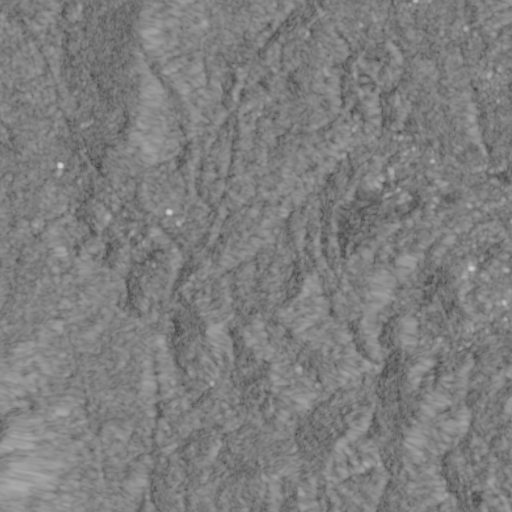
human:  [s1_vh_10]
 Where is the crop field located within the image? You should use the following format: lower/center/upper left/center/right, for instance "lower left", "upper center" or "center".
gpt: The crop field is located in the center right of the image.
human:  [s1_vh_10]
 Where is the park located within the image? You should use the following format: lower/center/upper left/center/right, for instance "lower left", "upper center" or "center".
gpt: The park is located in the center right of the image.
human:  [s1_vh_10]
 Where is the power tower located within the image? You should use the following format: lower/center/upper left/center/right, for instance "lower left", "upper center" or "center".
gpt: The power tower is located in the lower right of the image.
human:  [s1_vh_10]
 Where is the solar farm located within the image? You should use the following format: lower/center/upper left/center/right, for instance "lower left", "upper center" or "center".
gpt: The solar farm is located in the lower left of the image.
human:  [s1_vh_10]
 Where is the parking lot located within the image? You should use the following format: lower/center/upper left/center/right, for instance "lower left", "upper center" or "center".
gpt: There is no parking lot in the image.

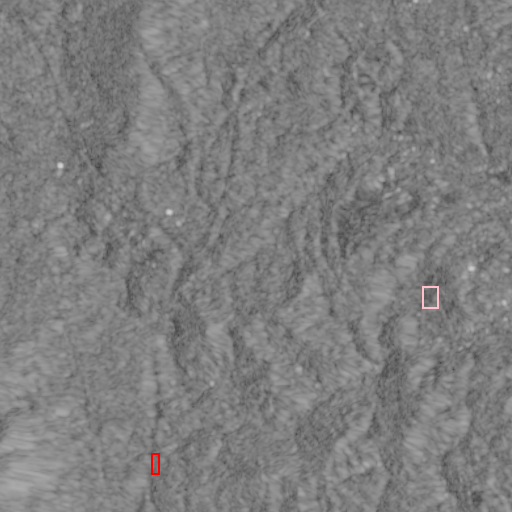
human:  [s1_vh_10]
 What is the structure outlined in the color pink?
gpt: The structure outlined in pink is a park.
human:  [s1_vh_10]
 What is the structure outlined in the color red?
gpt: The structure outlined in red is a parking lot.
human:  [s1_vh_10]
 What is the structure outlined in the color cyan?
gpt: There is no cyan outline.